Aerial crown-view tile of a tropical tree (Barro Colorado Island, Panama), acquired 20241014:
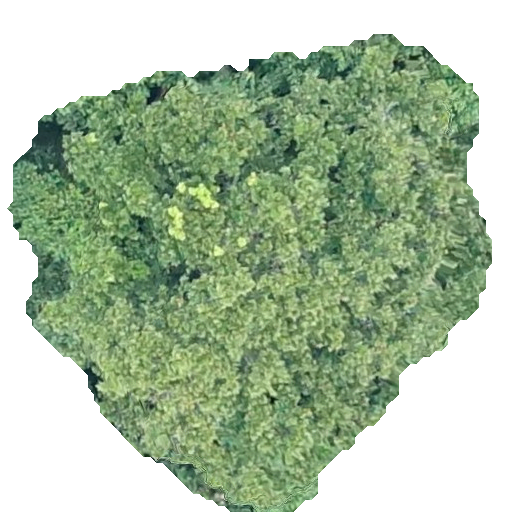
Species: Anacardium excelsum
GBIF accepted scientific name: Anacardium excelsum
Crown area: 251.237 m²